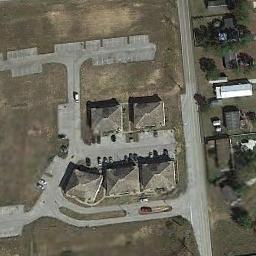
Label: residential